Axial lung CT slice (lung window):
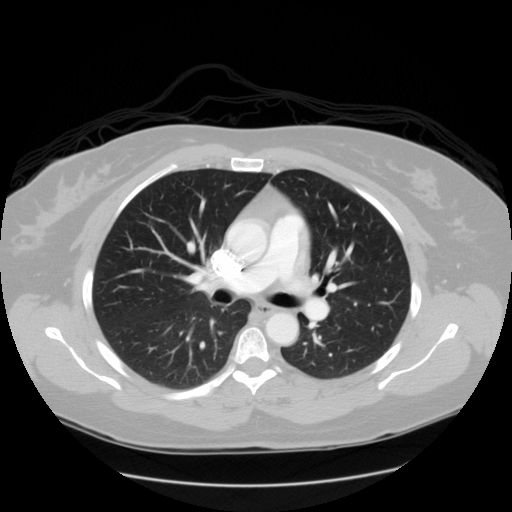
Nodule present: no